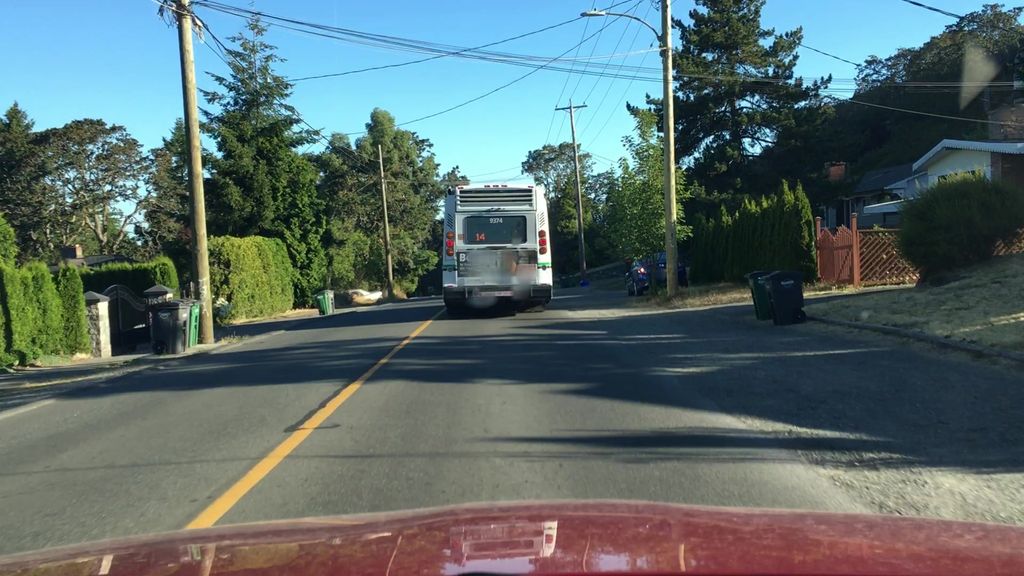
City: victoria